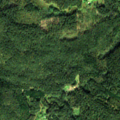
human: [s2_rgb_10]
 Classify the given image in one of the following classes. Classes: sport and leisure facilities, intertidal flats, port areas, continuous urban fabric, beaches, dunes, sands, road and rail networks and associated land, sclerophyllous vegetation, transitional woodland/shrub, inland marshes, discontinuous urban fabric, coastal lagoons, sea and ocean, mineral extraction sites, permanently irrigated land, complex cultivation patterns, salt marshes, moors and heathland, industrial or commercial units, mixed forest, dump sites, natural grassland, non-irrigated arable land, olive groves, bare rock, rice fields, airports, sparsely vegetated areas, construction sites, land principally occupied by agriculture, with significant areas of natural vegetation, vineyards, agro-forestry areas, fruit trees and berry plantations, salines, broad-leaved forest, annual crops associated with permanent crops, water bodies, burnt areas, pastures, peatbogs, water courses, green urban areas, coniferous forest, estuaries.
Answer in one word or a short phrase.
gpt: land principally occupied by agriculture, with significant areas of natural vegetation, coniferous forest, mixed forest